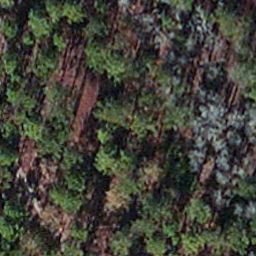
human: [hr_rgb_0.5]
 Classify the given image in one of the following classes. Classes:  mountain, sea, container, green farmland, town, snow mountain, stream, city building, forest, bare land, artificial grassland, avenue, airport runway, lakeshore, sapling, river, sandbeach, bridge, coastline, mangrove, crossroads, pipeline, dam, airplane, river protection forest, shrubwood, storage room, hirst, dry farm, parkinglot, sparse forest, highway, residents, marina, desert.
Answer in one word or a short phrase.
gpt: sapling